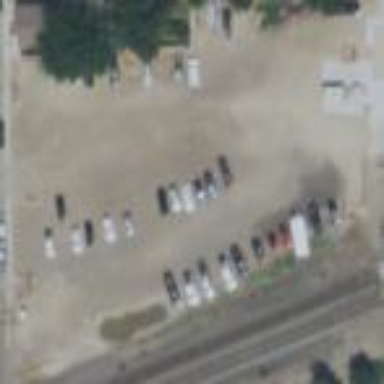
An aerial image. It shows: Parking area with unpaved surface.